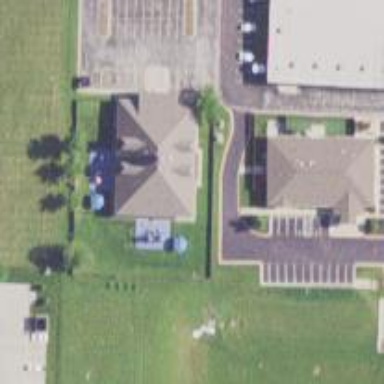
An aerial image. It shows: Kindergarten.